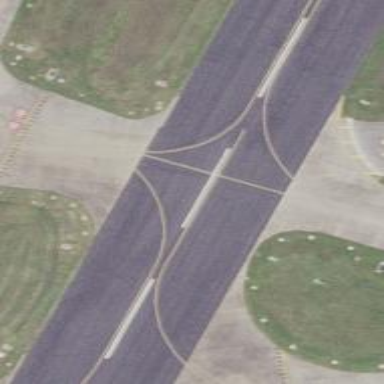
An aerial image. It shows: Image of taxiway at airport.